Interaction volume radius: 10 \u00c5
Interaction volume height: 10 \u00c5
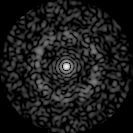
Disorder parameter: 0.8332